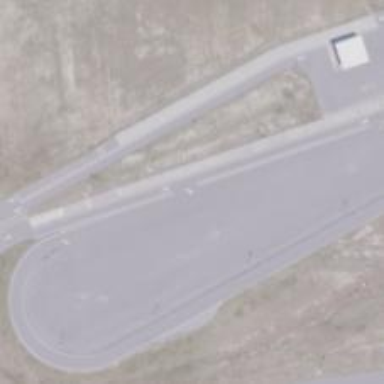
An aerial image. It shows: Asphalt raceway designed for motor sports.